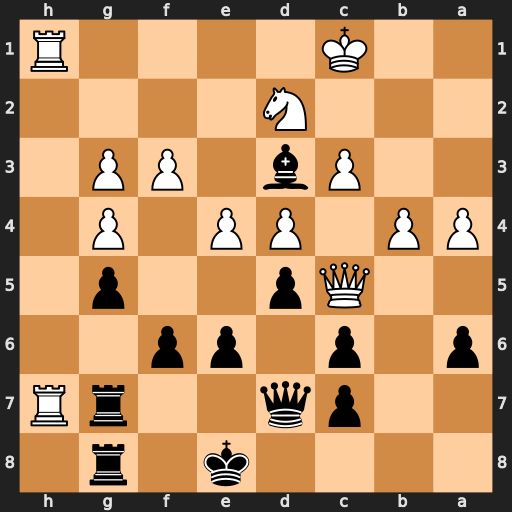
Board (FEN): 4k1r1/2pq2rR/p1p1pp2/2Qp2p1/PP1PP1P1/2Pb1PP1/3N4/2K4R
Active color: b
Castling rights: -
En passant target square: -
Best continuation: Rxh7 Rxh7 Qxh7